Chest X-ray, PA view. Patient: 32 years old, sex M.
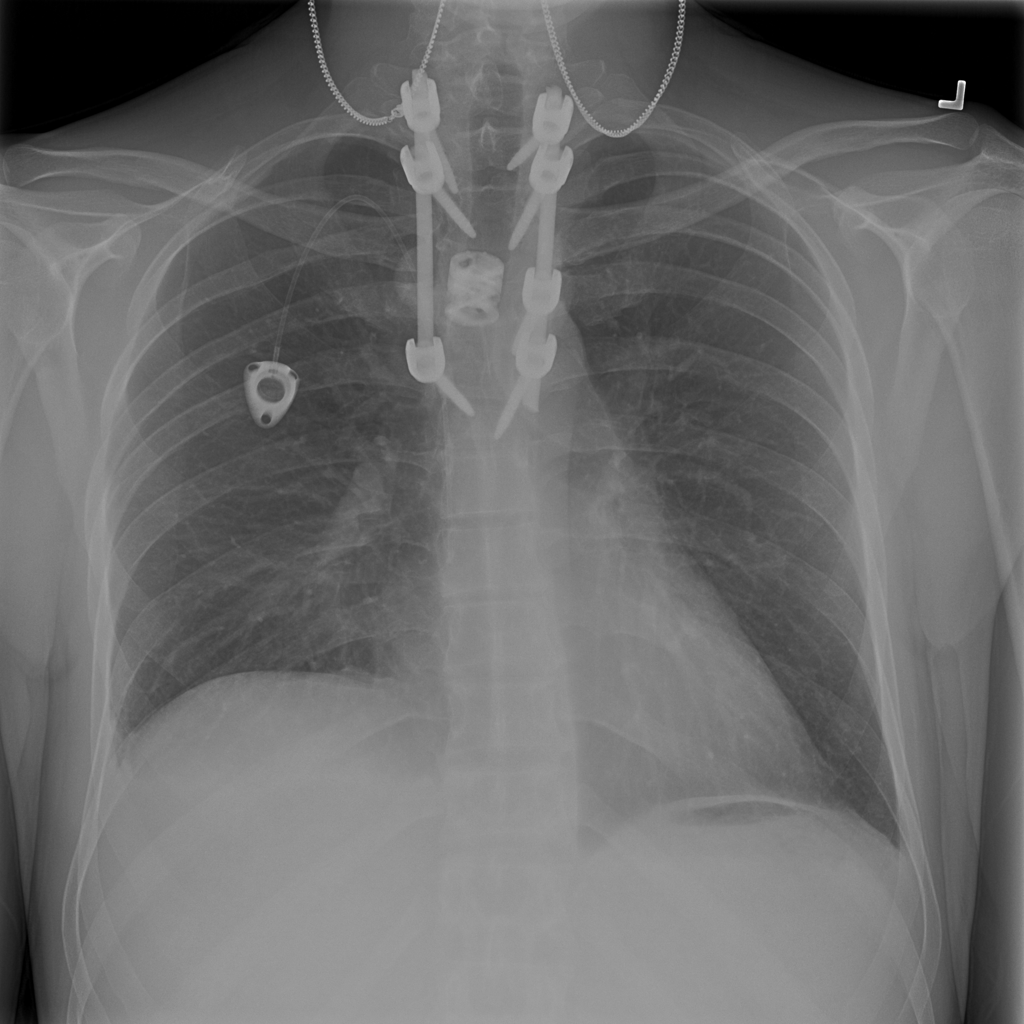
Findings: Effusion